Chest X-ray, PA view. Patient: 25 years old, sex F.
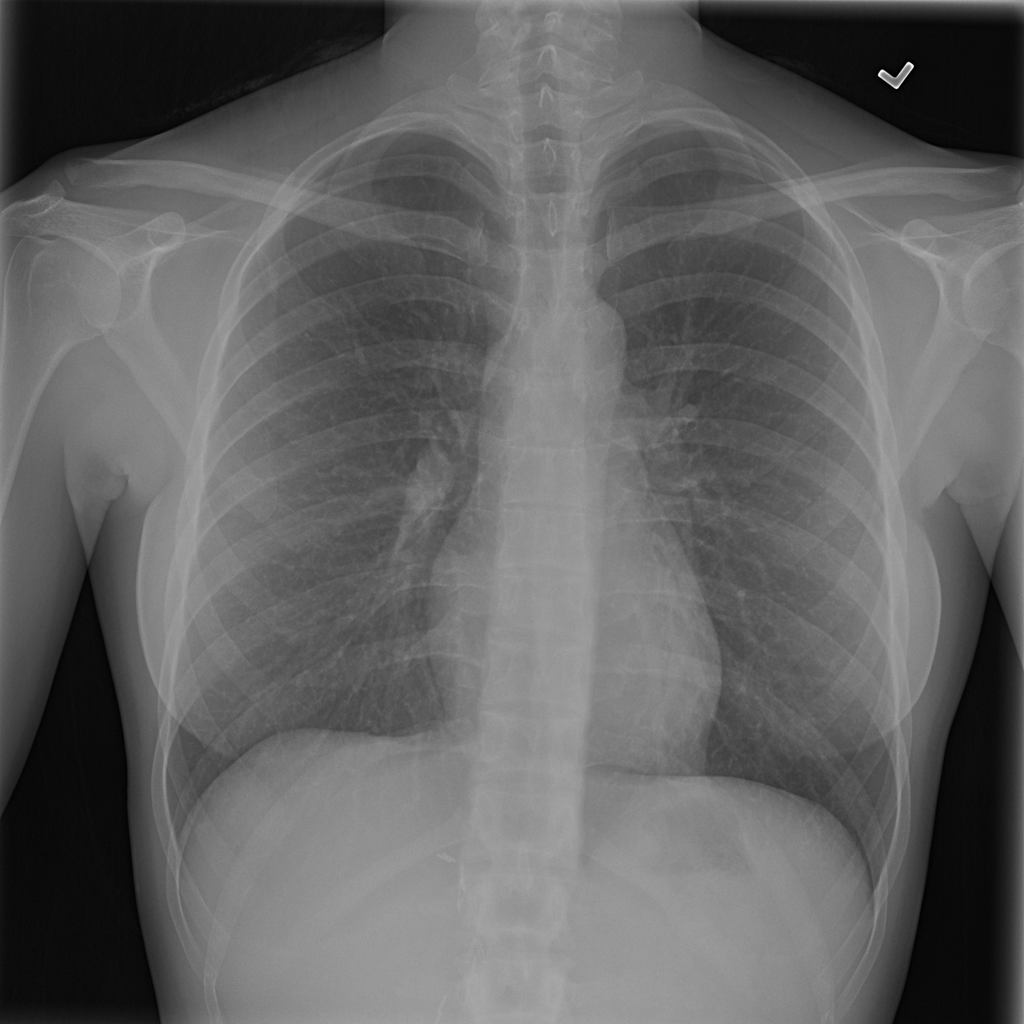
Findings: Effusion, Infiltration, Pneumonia